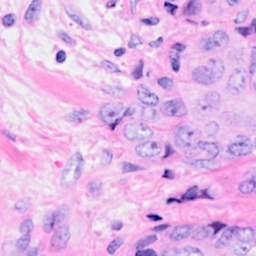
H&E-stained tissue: Breast